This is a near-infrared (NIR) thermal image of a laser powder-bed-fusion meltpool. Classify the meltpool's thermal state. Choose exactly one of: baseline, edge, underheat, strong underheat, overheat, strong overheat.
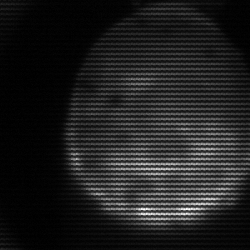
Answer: edge